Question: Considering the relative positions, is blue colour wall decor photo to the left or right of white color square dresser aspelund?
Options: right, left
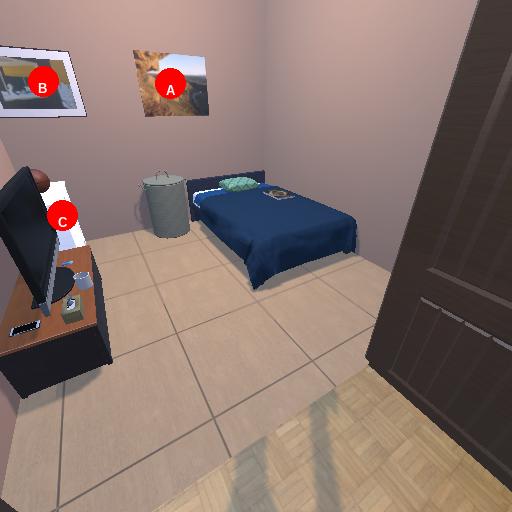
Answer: right